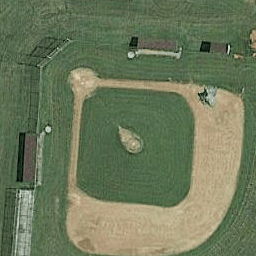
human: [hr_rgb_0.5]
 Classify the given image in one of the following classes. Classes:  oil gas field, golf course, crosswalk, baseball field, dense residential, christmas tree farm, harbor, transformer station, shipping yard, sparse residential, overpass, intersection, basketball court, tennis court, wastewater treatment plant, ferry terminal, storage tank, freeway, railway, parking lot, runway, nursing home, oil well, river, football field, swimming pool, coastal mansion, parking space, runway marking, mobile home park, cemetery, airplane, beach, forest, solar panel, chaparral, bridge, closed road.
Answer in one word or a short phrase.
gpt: baseball field